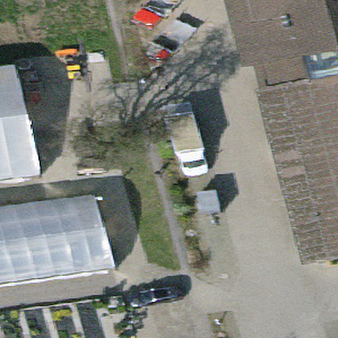
Label: other